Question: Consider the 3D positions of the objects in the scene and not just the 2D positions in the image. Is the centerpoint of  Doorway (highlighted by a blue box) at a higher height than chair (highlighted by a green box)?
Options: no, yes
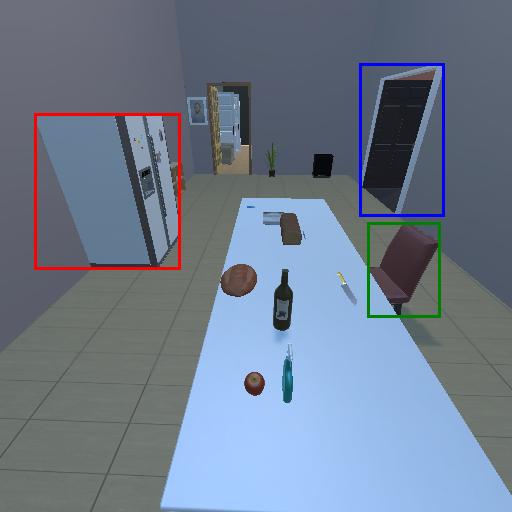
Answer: no